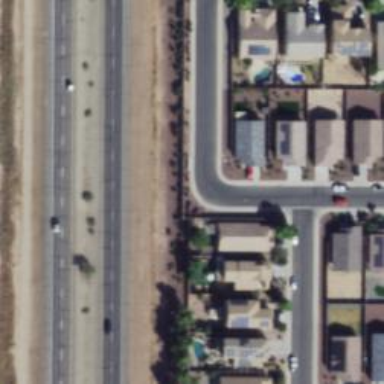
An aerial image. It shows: Residential road.